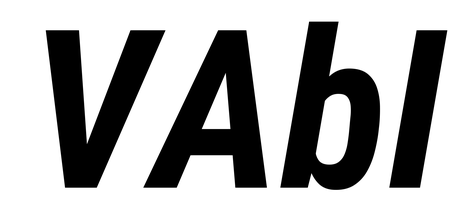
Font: Roboto-Italic_Condensed_Bold_Italic